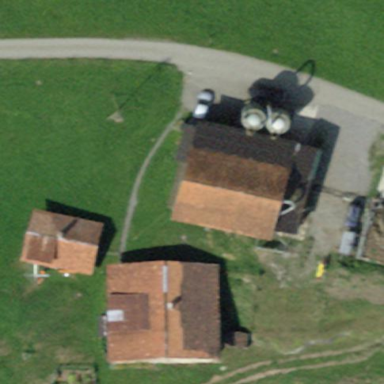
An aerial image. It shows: Barn.